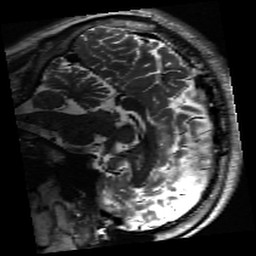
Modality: inplaneT2
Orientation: sagittal